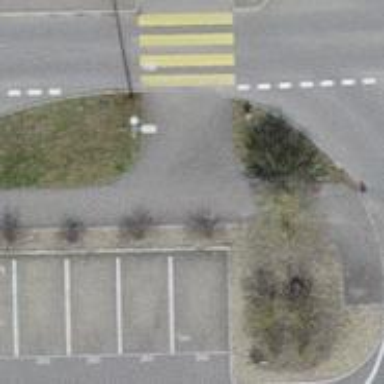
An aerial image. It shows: Sidewalk.